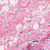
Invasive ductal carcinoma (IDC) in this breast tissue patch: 0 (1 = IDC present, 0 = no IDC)